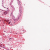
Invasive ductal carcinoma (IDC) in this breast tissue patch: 0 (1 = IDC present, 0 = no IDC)